Question: I'm using the v7 Bing Maps Javascript "control" (I don't know why it's called a "control"...). I'm calling 'Microsoft.Maps.Map.setView({bounds: bounds})' and it isn't working as I would expect or desire.
I have a set of Polygons with points that span the 180th meridian. An example is the boundary of the islands of New Zealand - some of them are west of the 180th meridian, some portions (Chatham ISlands) are east.
When I create a polygon with those bounds and call 'setView()', the map zooms out.

Why? and how to avoid it?
---
<URL> provides a demonstration of the problem.
Here's the code.
'''
var map, MM = Microsoft.Maps;
function showMap(m) {
var options = {
mapTypeId: MM.MapTypeId.road // aerial,
// center will be recalculated
// zoom will be recalculated
},
map1 = new MM.Map(m, options);
return map1;
}
function doubleclickCallback(e) {
e.handled = true;
var bounds = map.getBounds();
map.setView({ bounds: bounds });
}
function init() {
var mapDiv = document.getElementById("map1");
map = showMap(mapDiv);
MM.Events.addHandler(map, "dblclick", doubleclickCallback);
}
'''
If you double click on a map that doesn't have the 180th meridian in view, nothing happens. If you double click when the map does show the 180th meridian, the map resets to zoom level 1.
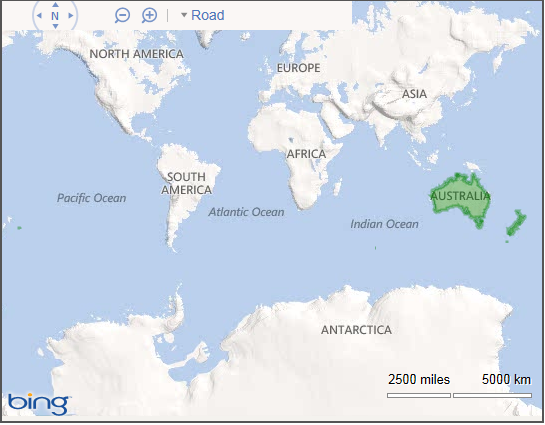
Answer: I looked into this.
In particular I looked in veapicore.js , version 7.0.20120123200232.91 , available at
<URL>
This module is downloaded when you include the bing maps control, like this:
'''
<script charset="UTF-8" type="text/javascript"
src="http://ecn.dev.virtualearth.net/mapcontrol/mapcontrol.ashx?v=7.0">
</script>
'''
I found what I think are two distinct problems.
* The MapMath.locationRectToMercatorZoom function (an internal function, not intended for direct use by applications) always returns a zoom of 1 when the bounding box of the LocationRect spans the 180th meridian. This is incorrect. This function is used by the Map.setView() function to auto-set the zoom, which results in the zoom waaay out phenomenon.
* The LocationRect.fromLocations() uses a naive approach for determining the bounding box for a set of locations. In fact it is not guaranteed to be a "minimum bounding box" or "minimum bounding rectangle". The box returned from that method never spans the 180th meridian, as far as I can tell. For example, the LocationRect returned for a set of locations representing the borders of the islands of New Zealand, will be start at the -176th latitude and stretch East, all the way to the +165th meridian. This is just wrong.
I fixed these problems by monkey-patching the code in veapicore.js.
'''
function monkeyPatchMapMath() {
Microsoft.Maps.InternalNamespaceForDelay.MapMath.
locationRectToMercatorZoom = function (windowDimensions, bounds) {
var ins = Microsoft.Maps.InternalNamespaceForDelay,
d = windowDimensions,
g = Microsoft.Maps.Globals,
n = bounds.getNorth(),
s = bounds.getSouth(),
e = bounds.getEast(),
w = bounds.getWest(),
f = ((e+360 - w) % 360)/360,
//f = Math.abs(w - e) / 360,
u = Math.abs(ins.MercatorCube.latitudeToY(n) -
ins.MercatorCube.latitudeToY(s)),
r = Math.min(d.width / (g.zoomOriginWidth * f),
d.height / (g.zoomOriginWidth * u));
return ins.VectorMath.log2(r);
};
}
function monkeyPatchFromLocations() {
Microsoft.Maps.LocationRect.fromLocations = function () {
var com = Microsoft.Maps.InternalNamespaceForDelay.Common,
o = com.isArray(arguments[0]) ? arguments[0] : arguments,
latMax, latMin, lngMin1, lngMin2, lngMax1, lngMax2, c,
lngMin, lngMax, LL, dx1, dx2,
pt = Microsoft.Maps.AltitudeReference,
s, e, n, f = o.length;
while (f--)
n = o[f],
isFinite(n.latitude) && isFinite(n.longitude) &&
(latMax = latMax === c ? n.latitude : Math.max(latMax, n.latitude),
latMin = latMin === c ? n.latitude : Math.min(latMin, n.latitude),
lngMax1 = lngMax1 === c ? n.longitude : Math.max(lngMax1, n.longitude),
lngMin1 = lngMin1 === c ? n.longitude : Math.min(lngMin1, n.longitude),
LL = n.longitude,
(LL < 0) && (LL += 360),
lngMax2 = lngMax2 === c ? LL : Math.max(lngMax2, LL),
lngMin2 = lngMin2 === c ? LL : Math.min(lngMin2, LL),
isFinite(n.altitude) && pt.isValid(n.altitudeReference) &&
(e = n.altitude, s = n.altitudeReference));
dx1 = lngMax1 - lngMin1,
dx2 = lngMax2 - lngMin2,
lngMax = (dx1 > dx2) ? lngMax2 : lngMax1,
lngMin = (dx1 > dx2) ? lngMin2 : lngMin1;
return Microsoft.Maps.LocationRect.fromEdges(latMax, lngMin, latMin, lngMax, e, s);
};
}
'''
These functions need to be called before use, but after loading. The first one gets delay-loaded I think, so you cannot do the monkey-patching on document ready; you need to wait until after you've created a 'Microsoft.Maps.Map'.
The first one just does the right thing given a LocationRect. The original method flips the east and west edges in cases where the rectangle spans the 180th meridian.
The second function fixes the 'fromLocations' method. The original implementation iterates through all locations and take the minimum longitude to be the "left" and the maximum longitude to be the "right". This fails when the minimum longitude is just to the east of the 180th meridian (say, -178), and the max longitude value is just to the west of the same line (say, +165). The resulting bounding box should span the 180th meridian but in fact the value calculated using this naive approach goes the long way around.
The corrected implementation calculates that box, and also calculates a second bounding box. For the second one, rather than using the longitude value, it uses the longitude value or the longitude + 360, when the longitude is negative. The resulting transform changes longitude from a value that ranges from -180 to 180, into a value that ranges from 0 to 360. And then the function computes the maximum and minimum of that new set of values.
The result is two bounding boxes: one with longitudes that range from -180 to +180, and another with longitudes that range from 0 to 360. These boxes will be of different widths.
The fixed implementation chooses the box with the narrower width, making a guess that the smaller box is the correct answer. This heuristic will break if you are trying to calculate the bounding box for a set of points that is larger than half the earth.
An example usage might look like this:
'''
monkeyPatchFromLocations();
bounds = Microsoft.Maps.LocationRect.fromLocations(allPoints);
monkeyPatchMapMath();
map1.setView({bounds:bounds});
'''
---
This page demonstrates: <URL>
Double clicking on the map never causes the effect, as was seen in <URL>